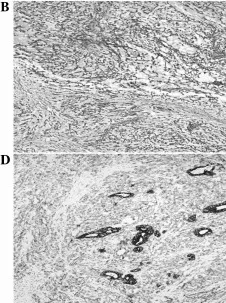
(C) Scattered malignant epithelial cells merged imperceptibly with the cytologically atypical spindle cells. A scant cytoplasm and no distinct features of specific mesenchymal differentiation were identified.
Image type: pathology (immunostaining)